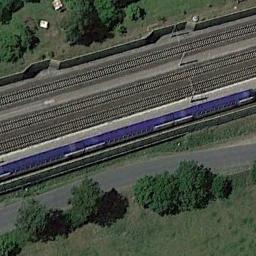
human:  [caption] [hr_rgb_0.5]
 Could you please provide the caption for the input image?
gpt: Lots of trees are beside the trees .

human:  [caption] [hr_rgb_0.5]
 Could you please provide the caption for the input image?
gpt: There are several rows of buildings on one side of the railway .

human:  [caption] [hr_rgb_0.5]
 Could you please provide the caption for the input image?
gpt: The railway is next to some trees and grass .

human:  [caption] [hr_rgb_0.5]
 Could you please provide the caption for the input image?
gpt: These railways go through the green area and a purple train is on the railway .

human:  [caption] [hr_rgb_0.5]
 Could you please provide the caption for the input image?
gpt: There are some green bushes and meadows beside the railway with a blue train .